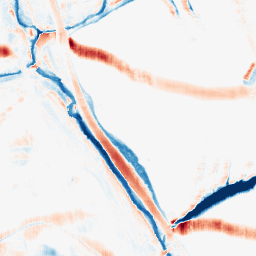
Category: morphological
Decomposition family: morphological_rect
Decomposition parameters: operation: average
width: 10
height: 20
Upsampling method: regularized
Upsampling parameters: scale: 4
lambda_reg: 0.001
Upsampling scale: 4